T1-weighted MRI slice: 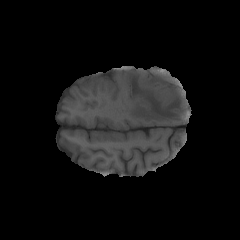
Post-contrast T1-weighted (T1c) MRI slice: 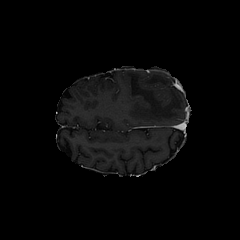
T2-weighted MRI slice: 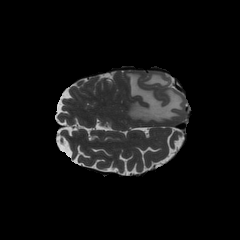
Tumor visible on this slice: yes